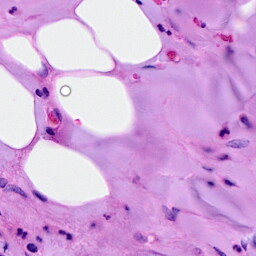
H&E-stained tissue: Breast